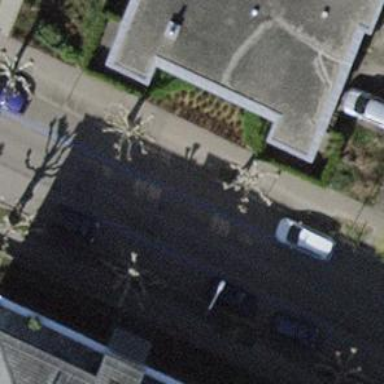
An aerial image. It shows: Avenue lined with trees.